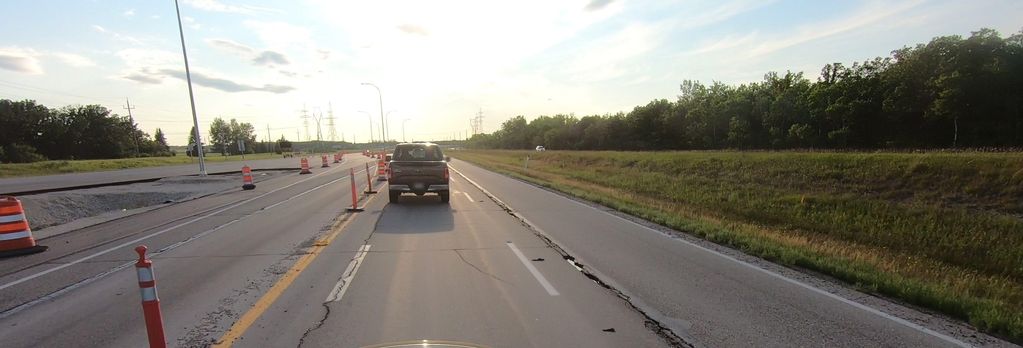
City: winnipeg